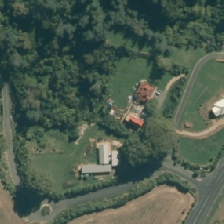
Land cover: shortrotation_cropland